Field crop: tomato
Growth stage: 2
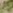
Species: solanum